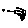
Label: hexagon